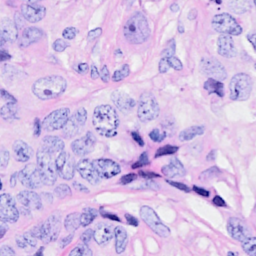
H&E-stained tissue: Breast